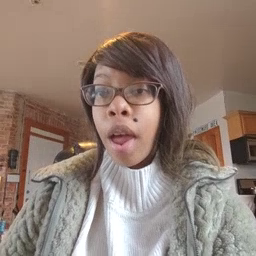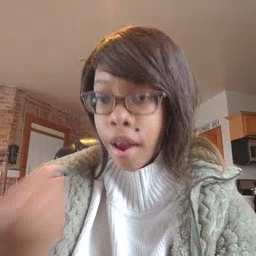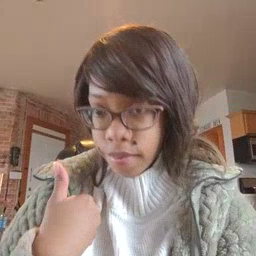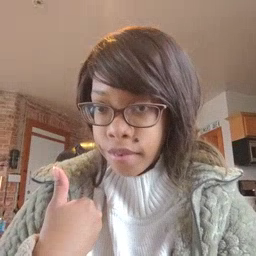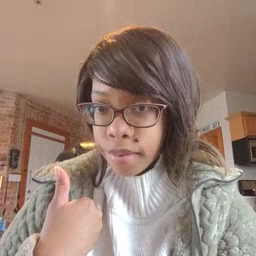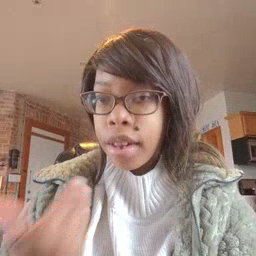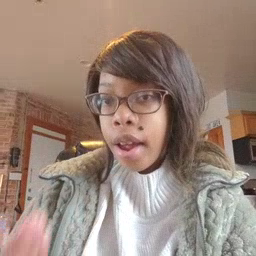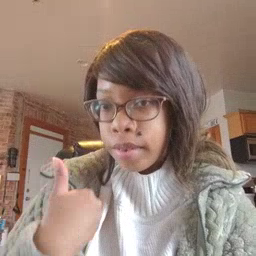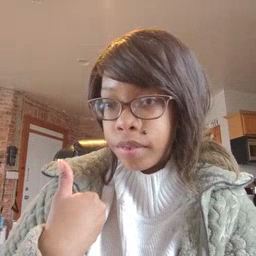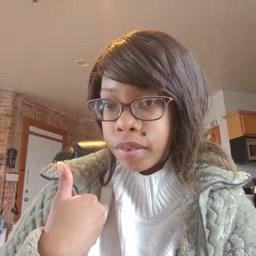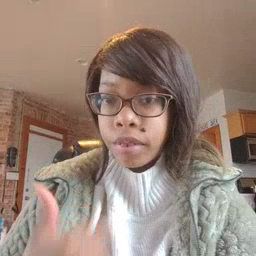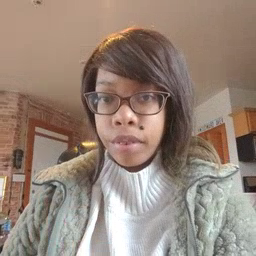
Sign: have